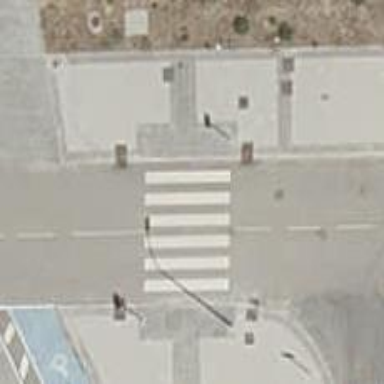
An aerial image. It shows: Uncontrolled zebra crossing on the road.